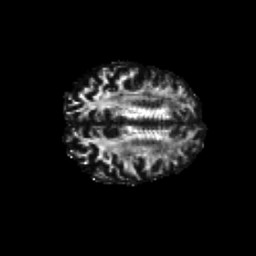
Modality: FA
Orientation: axial
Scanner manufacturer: siemens
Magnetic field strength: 3 T
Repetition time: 6.8 s
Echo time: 0.093 s